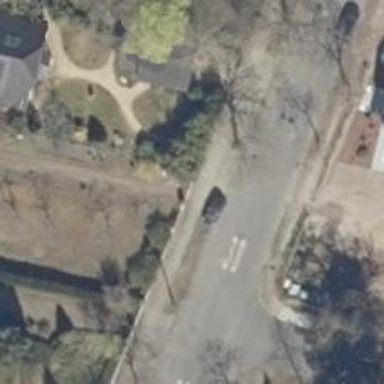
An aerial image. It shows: Driveway leading to service road.